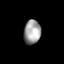
Tissue: lung
Cell type: Endothelial cells
Senescence score: 0.5916
Nuclear area (px): 398
Mean DAPI intensity: 159.455